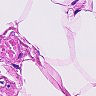
Metastatic tissue present: no